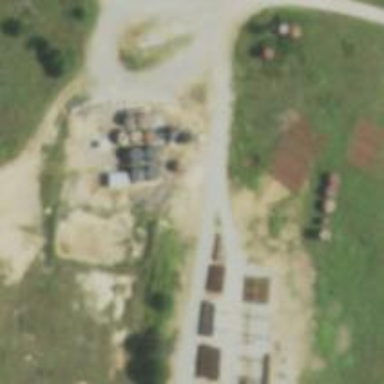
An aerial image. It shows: Storage tank that is man-made.